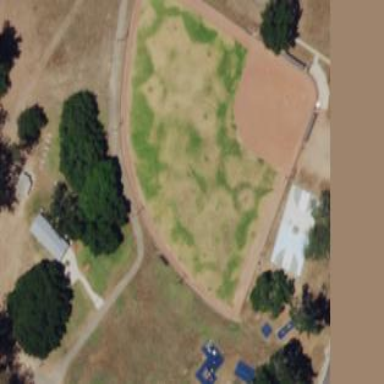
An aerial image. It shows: Baseball pitch for leisure land.